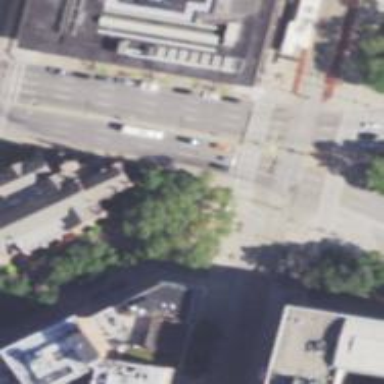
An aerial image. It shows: Marked crossing with pedestrian island.